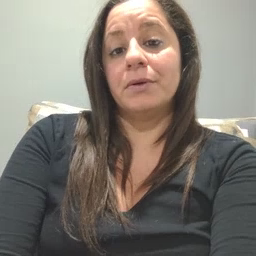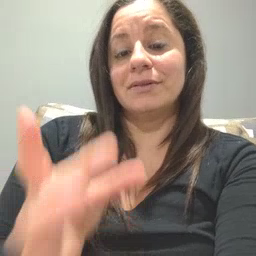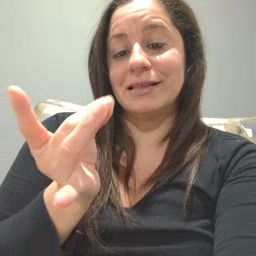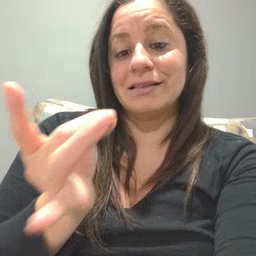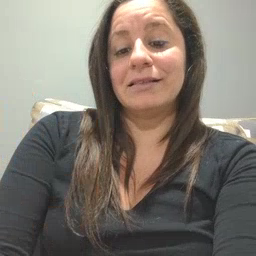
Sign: sticky